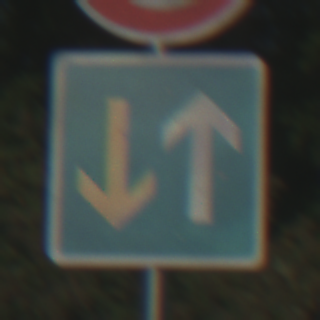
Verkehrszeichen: VorrangVorGegenverkehr
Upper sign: Geschwindigkeit5
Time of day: MorningAfternoon
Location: Outdoor (RoadRail)
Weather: Clear
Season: NotSpecified
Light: Natural